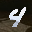
Label: 4